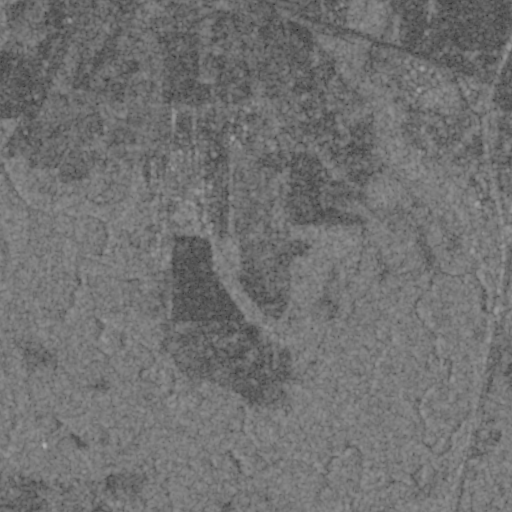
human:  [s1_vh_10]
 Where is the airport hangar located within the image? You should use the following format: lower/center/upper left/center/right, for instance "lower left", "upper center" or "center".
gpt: The airport hangar is located in the upper center of the image.
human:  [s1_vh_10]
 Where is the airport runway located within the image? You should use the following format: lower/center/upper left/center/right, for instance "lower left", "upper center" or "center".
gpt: The airport runway is located in the upper center of the image.
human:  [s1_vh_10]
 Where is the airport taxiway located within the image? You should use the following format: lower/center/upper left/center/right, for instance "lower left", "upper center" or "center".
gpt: The airport taxiway is located in the upper center of the image.
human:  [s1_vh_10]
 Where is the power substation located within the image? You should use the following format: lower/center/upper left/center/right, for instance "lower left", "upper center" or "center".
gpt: The power substation is located in the center right of the image.
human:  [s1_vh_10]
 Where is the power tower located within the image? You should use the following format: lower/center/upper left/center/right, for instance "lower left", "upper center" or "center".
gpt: The power tower is located in the lower right of the image.
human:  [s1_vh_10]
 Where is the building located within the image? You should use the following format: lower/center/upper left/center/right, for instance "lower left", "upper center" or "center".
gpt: There is no building in the image.

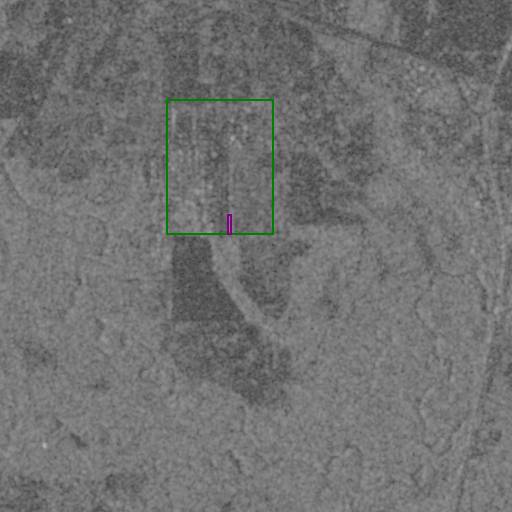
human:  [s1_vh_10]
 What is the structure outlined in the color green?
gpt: The structure outlined in green is an airport.
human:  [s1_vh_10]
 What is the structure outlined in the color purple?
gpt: The structure outlined in purple is a building.
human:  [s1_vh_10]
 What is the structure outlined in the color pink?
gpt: There is no pink outline.